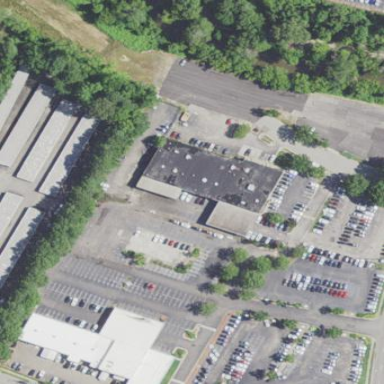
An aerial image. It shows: Commercial building.